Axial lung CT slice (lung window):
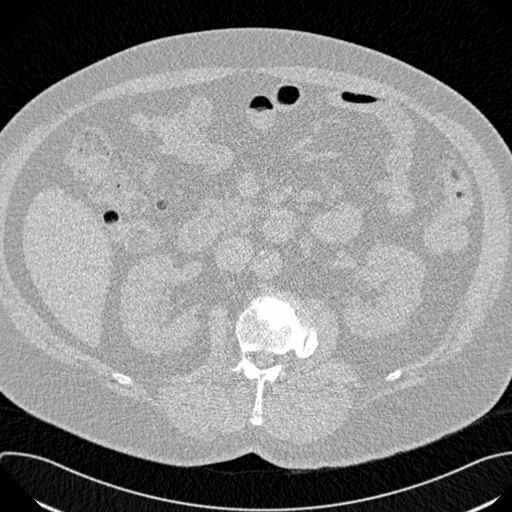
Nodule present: no